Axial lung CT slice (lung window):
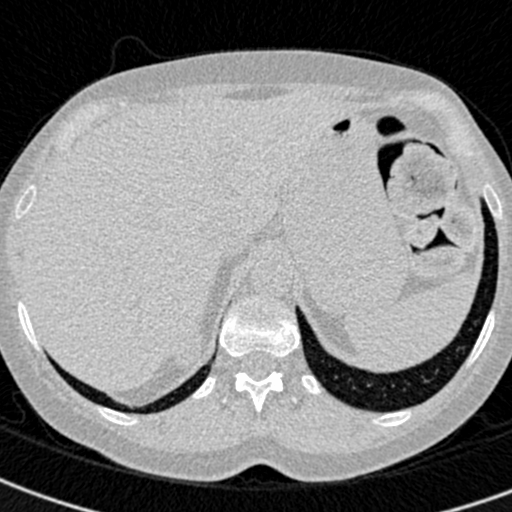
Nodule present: no